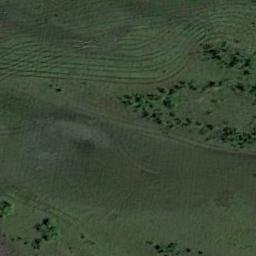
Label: meadow